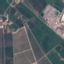
Label: PermanentCrop